Question: I am implementing my own HTML5 video control to play mp4 videos inside. It works fine at all browsers instead of my destination iPhone OS 4.3 Safari. When i am trying to load new video into my control QuickTime logo appears. And disappears when video was loaded onto device. it takes only few seconds but unfortunately such behavior breaks all my stylish design.

Is there any chance using JS or HTML, CSS to remove it ?
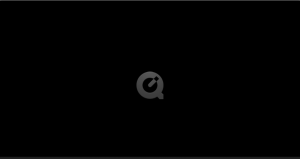
Answer: Use the 'showlogo' attribute in the 'EMBED' or 'OBJECT' tags.
For an embed it is:
'''
<embed src="foo.mov" qtsrc="hi.mov" width="320" height="240" showlogo="false">
'''
Put in an object it takes the form:
'''
<param name="showlogo" value="false" >
'''
You can find more info on <URL> on Apple.com.